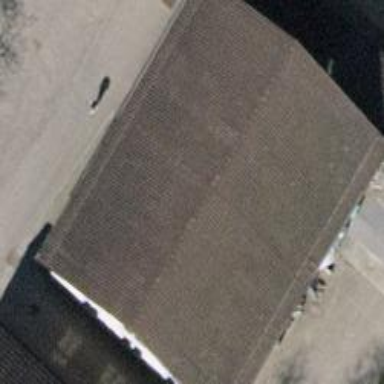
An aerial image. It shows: Farm shop.